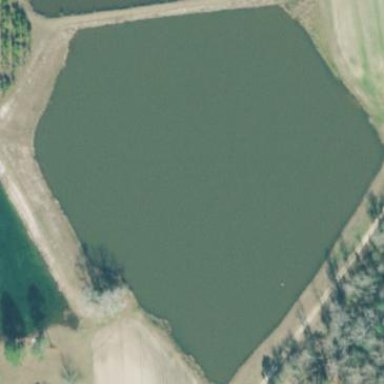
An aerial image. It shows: Reservoir of water.